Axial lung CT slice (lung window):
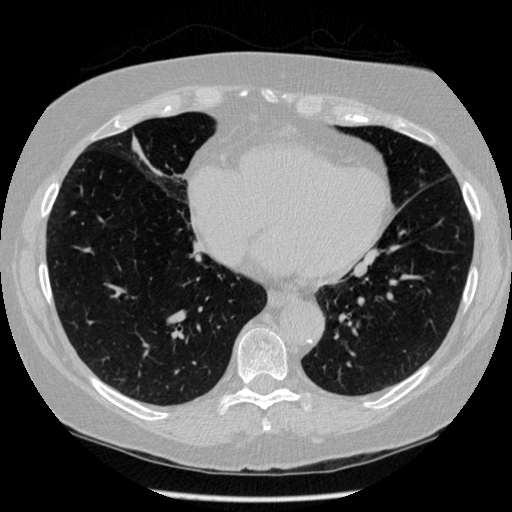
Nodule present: no